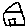
Label: house